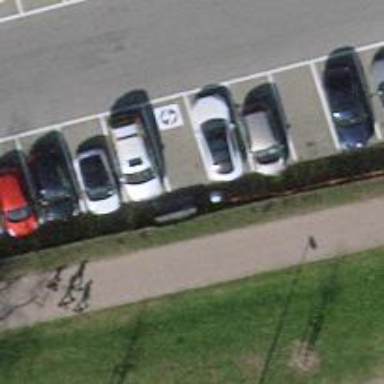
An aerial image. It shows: Charging station.